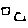
Label: square